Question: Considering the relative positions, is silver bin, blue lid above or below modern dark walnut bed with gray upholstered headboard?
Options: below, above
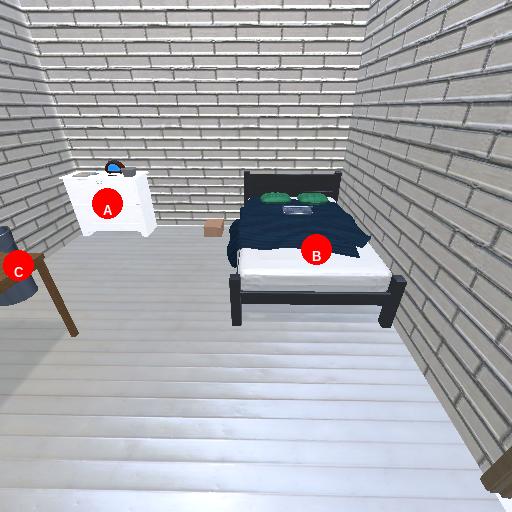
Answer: below